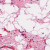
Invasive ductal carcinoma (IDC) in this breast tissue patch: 0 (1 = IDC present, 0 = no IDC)